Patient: sex F, age 82
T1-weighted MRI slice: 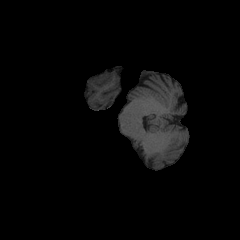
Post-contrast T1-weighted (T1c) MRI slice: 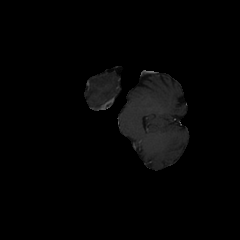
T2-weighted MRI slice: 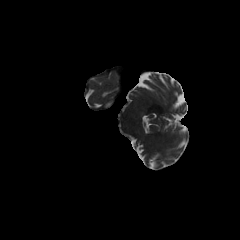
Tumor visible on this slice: no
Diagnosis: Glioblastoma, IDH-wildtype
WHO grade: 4